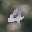
Label: 4